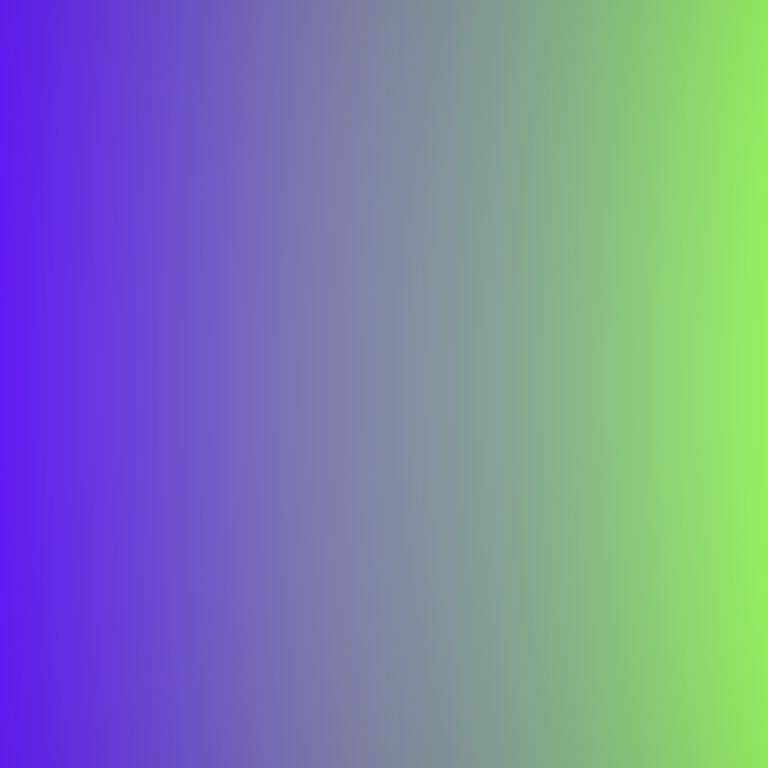
Abstract light effect, smooth gradient from violet to lime green, calm atmosphere, soft blend, no room, no furniture, no objects.